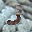
Label: 3